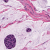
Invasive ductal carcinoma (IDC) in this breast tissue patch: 1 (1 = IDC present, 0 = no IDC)